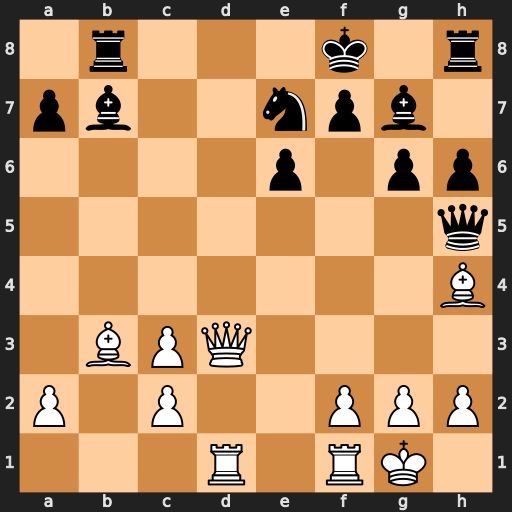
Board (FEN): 1r3k1r/pb2npb1/4p1pp/7q/7B/1BPQ4/P1P2PPP/3R1RK1
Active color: w
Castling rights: -
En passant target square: -
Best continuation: Qd8+ Rxd8 Rxd8#